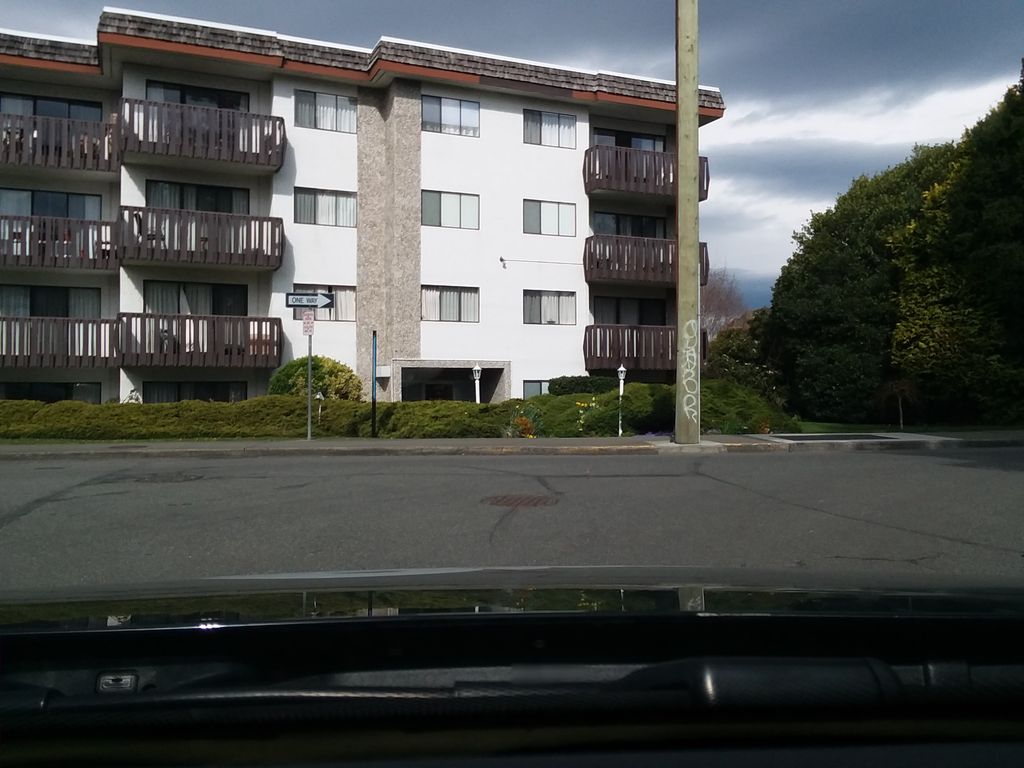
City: victoria